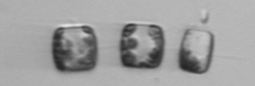
Label: Thalassiosira